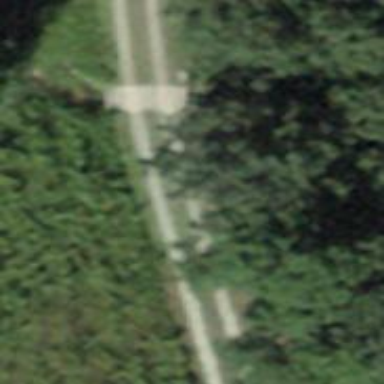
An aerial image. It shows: Unpaved track with grade 3 track type.